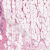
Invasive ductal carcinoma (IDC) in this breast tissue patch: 0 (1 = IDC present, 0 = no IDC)